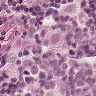
Metastatic tissue present: yes